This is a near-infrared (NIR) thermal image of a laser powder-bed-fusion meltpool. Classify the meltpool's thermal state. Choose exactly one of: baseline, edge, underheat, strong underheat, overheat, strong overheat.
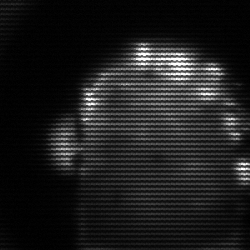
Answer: baseline